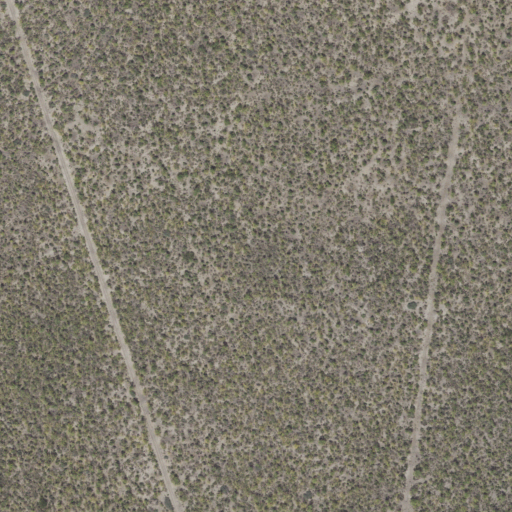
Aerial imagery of ridge(s) in Texas named Black Brush Ridge containing only shrub